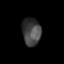
Tissue: skin
Cell type: Fibroblasts
Senescence score: 0.6775
Nuclear area (px): 509
Mean DAPI intensity: 65.778